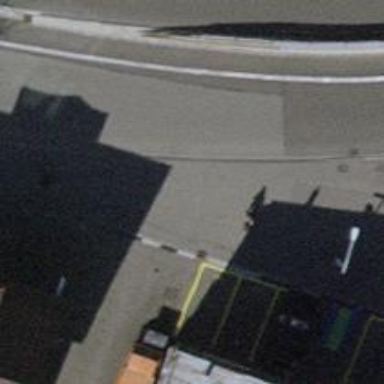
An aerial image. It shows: Asphalt sidewalk path.